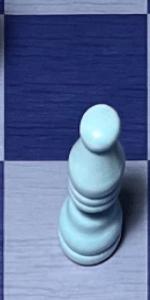
Label: Bishop_White